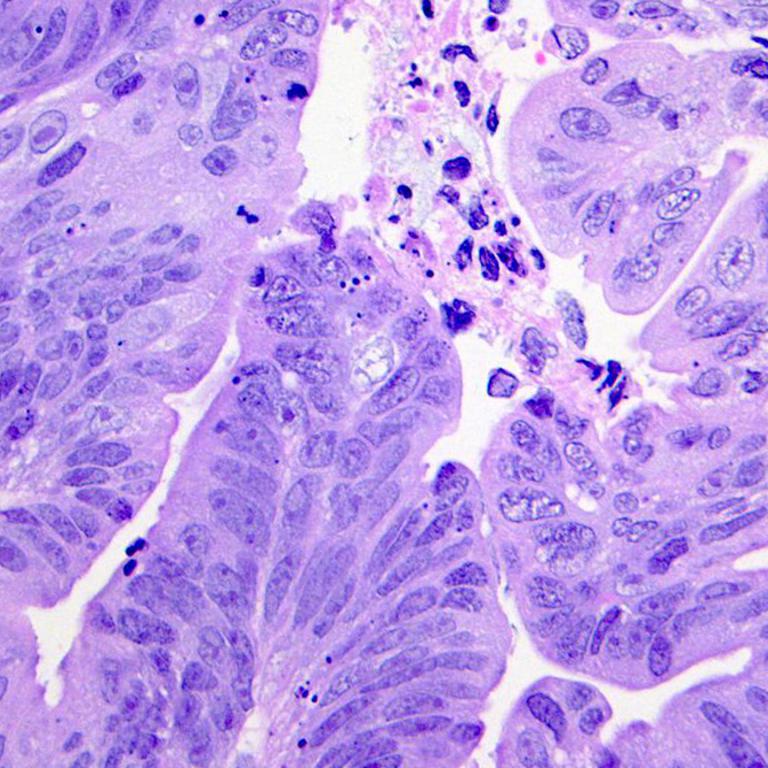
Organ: colon
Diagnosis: adenocarcinomas